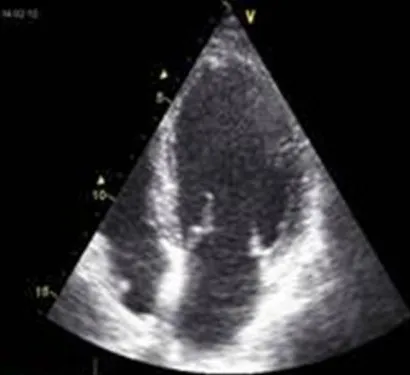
Enddiastolic 4 chamber view of left ventricle.
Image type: radiology (ultrasound)